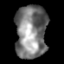
Tissue: lung
Cell type: Epithelial cells
Senescence score: 0.2186
Nuclear area (px): 1646
Mean DAPI intensity: 125.095